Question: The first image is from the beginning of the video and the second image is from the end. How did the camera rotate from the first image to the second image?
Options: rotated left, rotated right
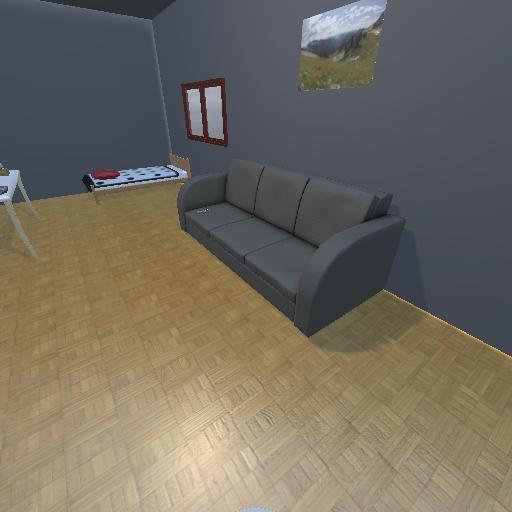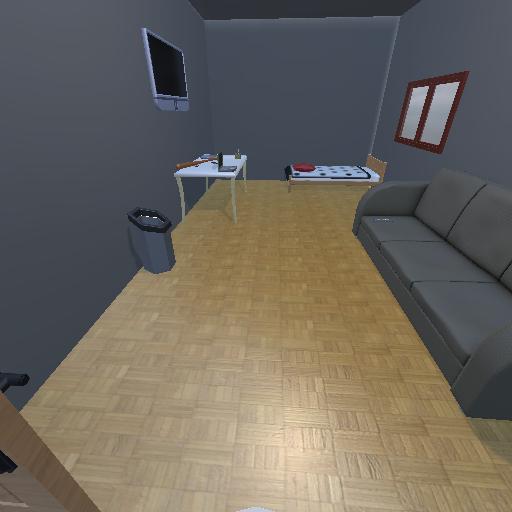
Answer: rotated left